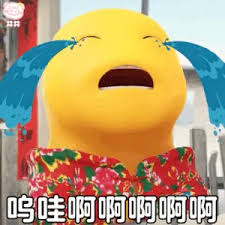
Label: nailong